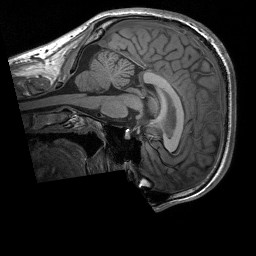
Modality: T1w
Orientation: sagittal
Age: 23
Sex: male
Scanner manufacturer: siemens
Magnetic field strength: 3 T
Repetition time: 1.9 s
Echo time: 0.00252 s